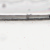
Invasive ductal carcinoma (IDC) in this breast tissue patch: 0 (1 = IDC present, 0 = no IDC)